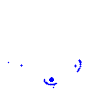
Particle: electron